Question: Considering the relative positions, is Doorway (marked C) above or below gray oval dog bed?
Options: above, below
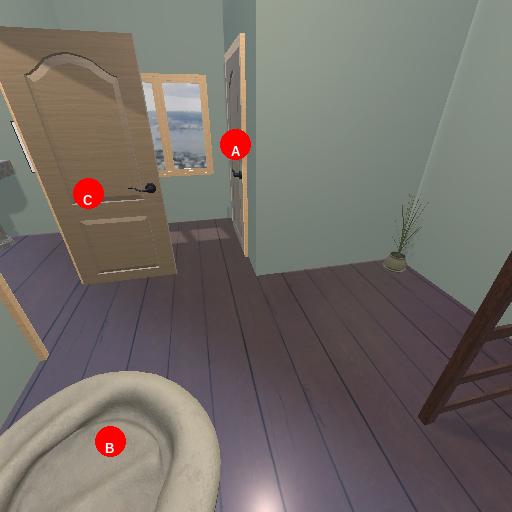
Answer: above